Question: I am trying to achieve something like the image below. This is my data:

'''
angular.module('app', ['angular.filter'])
.controller('MainController', function($scope) {
$scope.showReport = {};
$scope.toggleShow = function (ym) {
$scope.showReport[ym] = !$scope.showReport[ym];
};
$scope.Reports = [
{ Id: 1, Name: 'Report One', Year: 2016, Month: 5 },
{ Id: 2, Name: 'Report Core', Year: 2016, Month: 5 },
{ Id: 3, Name: 'Report Alpha', Year: 2016, Month: 3 },
{ Id: 4, Name: 'Report Moon', Year: 2015, Month: 5 },
{ Id: 5, Name: 'Report Sky', Year: 2015, Month: 2 }
];
});
'''
'''
<ul ng-repeat="(key, value) in Reports | groupBy: 'Year'">
{{ key }}
<ul ng-repeat="(key1, value1) in value | groupBy: 'Month'">
<a ng-click="toggleShow(key+key1)"> O{{key1}} </a>
<li ng-repeat="p in value1" ng-if="!showReport[key+key1]">
{{p.Name }}
</li>
</ul>
</ul>
'''
The objective is that if you click on any of the underlined numbers, the reports that belong to that month hide or show (collapsible). That's already done. This must also happen with the years- when you click a year, the months within must show/hide. I have tried many things but it seems I cannot figure it out what I need. I have made a JS BIN where my code is.
<URL>
Any help will be kindly appreciate it. Thanks
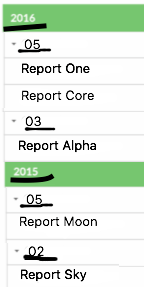
Answer: '''
<!DOCTYPE html>
<html ng-app="app">
<head>
<script src="https://ajax.googleapis.com/ajax/libs/angularjs/1.2.22/angular.min.js"></script>
<script src="//cdnjs.cloudflare.com/ajax/libs/angular-filter/0.4.7/angular-filter.js"></script>
<meta name="description" content="[groupBy example]"/>
<meta charset="utf-8">
<title>JS Bin</title>
</head>
<body>
<div ng-controller="MainController">
<ul ng-init= "yearhide=false" ng-repeat="(key, value) in Reports | groupBy: 'Year'">
<li ng-click="yearhide = !yearhide">{{ key }}</li>
<ul ng-hide="yearhide" ng-repeat="(key1, value1) in value | groupBy: 'Month'">
<li ng-click="hideo = !hideo">O{{key1}}
<ul>
<li ng-show="hideo" ng-repeat="p in value1">
{{p.Name }}
</li>
</ul>
</li>
</ul>
</ul>
</div>
</body>
</html>
'''
<URL>